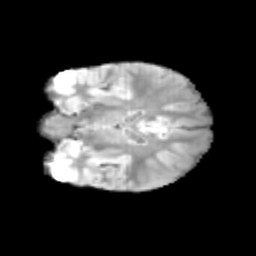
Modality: T2w
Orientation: coronal
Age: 9
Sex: male
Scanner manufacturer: siemens
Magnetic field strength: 3 T
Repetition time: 3.8 s
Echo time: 0.07 s